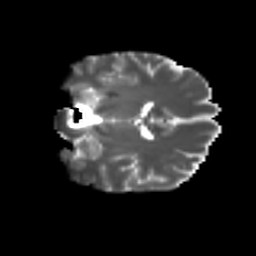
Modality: T2w
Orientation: coronal
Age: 33
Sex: female
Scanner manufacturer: ge
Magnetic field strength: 3 T
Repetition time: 7.8 s
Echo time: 0.0608 s